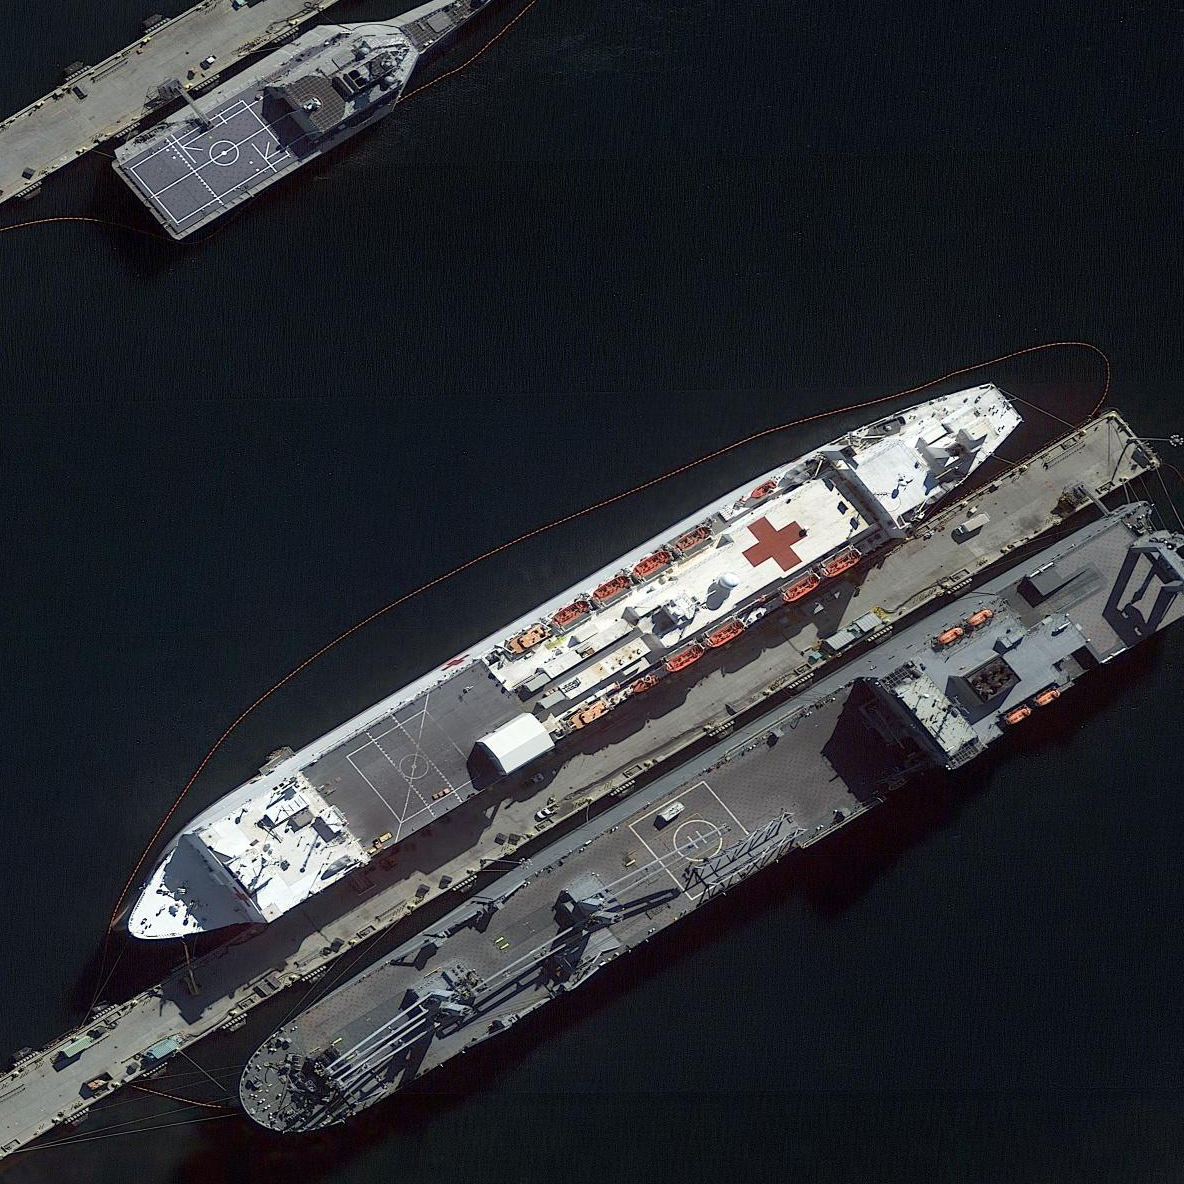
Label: Medical_ship